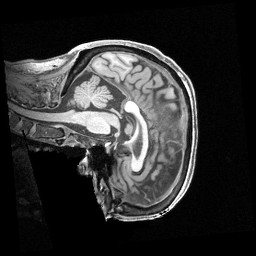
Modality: T1w
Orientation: sagittal
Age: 65
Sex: female
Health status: healthy
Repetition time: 2.4 s
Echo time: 0.00222 s